Question: I'm working on an Acceleo project, when i generate a maven application, and update its dependencies, I get a pop up window that says: 'Failed while installing JAX-RS (REST Web Services) 1.1.java.lang.NullPointerException', I'm using Jersey.
Same problem when I try to import it elsewhere.
Any hints? thanks

## Error log
'''
!ENTRY org.eclipse.m2e.logback.appender 2 0 2013-05-30 15:02:13.572
!MESSAGE The artifact jta:jta:jar:1.0.1b has been relocated to javax.transaction:jta:jar:1.0.1B
!ENTRY org.eclipse.m2e.logback.appender 2 0 2013-05-30 15:02:13.807
!MESSAGE The artifact jta:jta:jar:1.0.1b has been relocated to javax.transaction:jta:jar:1.0.1B
!ENTRY org.eclipse.wst.common.project.facet.core 4 0 2013-05-30 15:02:14.479
!MESSAGE Failed while installing JAX-RS (REST Web Services) 1.1.
!STACK 0
java.lang.NullPointerException
at org.eclipse.jst.jee.model.internal.common.AbstractMergedModelProvider.getLastModificationTimeOfDDFile(AbstractMergedModelProvider.java:235)
at org.eclipse.jst.jee.model.internal.common.AbstractMergedModelProvider.hasToReloadModel(AbstractMergedModelProvider.java:229)
at org.eclipse.jst.jee.model.internal.common.AbstractMergedModelProvider.loadProviders(AbstractMergedModelProvider.java:256)
at org.eclipse.jst.jee.model.internal.common.AbstractMergedModelProvider.access$2(AbstractMergedModelProvider.java:255)
at org.eclipse.jst.jee.model.internal.common.AbstractMergedModelProvider$LoadModelsWorkspaceRunnable.run(AbstractMergedModelProvider.java:278)
at org.eclipse.core.internal.resources.Workspace.run(Workspace.java:2344)
at org.eclipse.jst.jee.model.internal.common.AbstractMergedModelProvider.loadModel(AbstractMergedModelProvider.java:249)
at org.eclipse.jst.jee.model.internal.common.AbstractMergedModelProvider.getMergedModel(AbstractMergedModelProvider.java:219)
at org.eclipse.jst.jee.model.internal.common.AbstractMergedModelProvider.getModelObject(AbstractMergedModelProvider.java:139)
at org.eclipse.jst.ws.jaxrs.core.internal.project.facet.JAXRSUtils.getModelProvider(JAXRSUtils.java:84)
at org.eclipse.jst.ws.jaxrs.core.internal.project.facet.JAXRSFacetInstallDelegate.execute(JAXRSFacetInstallDelegate.java:97)
at org.eclipse.wst.common.project.facet.core.internal.FacetedProject.callDelegate(FacetedProject.java:1477)
at org.eclipse.wst.common.project.facet.core.internal.FacetedProject.modifyInternal(FacetedProject.java:441)
at org.eclipse.wst.common.project.facet.core.internal.FacetedProject.mergeChangesInternal(FacetedProject.java:1181)
at org.eclipse.wst.common.project.facet.core.internal.FacetedProject.access$2(FacetedProject.java:1117)
at org.eclipse.wst.common.project.facet.core.internal.FacetedProject$1.run(FacetedProject.java:324)
at org.eclipse.core.internal.resources.Workspace.run(Workspace.java:2344)
at org.eclipse.wst.common.project.facet.core.internal.FacetedProject.modify(FacetedProject.java:339)
at org.eclipse.wst.common.project.facet.core.internal.FacetedProject.installProjectFacet(FacetedProject.java:255)
at org.eclipse.m2e.wtp.jaxrs.internal.configurators.JaxRsProjectConfigurator.installJaxRsFacet(JaxRsProjectConfigurator.java:124)
at org.eclipse.m2e.wtp.jaxrs.internal.configurators.JaxRsProjectConfigurator.configureInternal(JaxRsProjectConfigurator.java:101)
at org.eclipse.m2e.wtp.jaxrs.internal.configurators.JaxRsProjectConfigurator.configure(JaxRsProjectConfigurator.java:73)
at org.eclipse.m2e.core.project.configurator.AbstractLifecycleMapping.configure(AbstractLifecycleMapping.java:109)
at org.eclipse.m2e.core.internal.project.ProjectConfigurationManager.updateProjectConfiguration(ProjectConfigurationManager.java:413)
at org.eclipse.m2e.core.internal.project.ProjectConfigurationManager.updateProjectConfiguration(ProjectConfigurationManager.java:350)
at org.eclipse.m2e.core.ui.internal.UpdateMavenProjectJob.runInWorkspace(UpdateMavenProjectJob.java:74)
at org.eclipse.core.internal.resources.InternalWorkspaceJob.run(InternalWorkspaceJob.java:38)
at org.eclipse.core.internal.jobs.Worker.run(Worker.java:54)
!ENTRY org.eclipse.m2e.logback.appender 2 0 2013-05-30 15:02:14.969
!MESSAGE The artifact jta:jta:jar:1.0.1b has been relocated to javax.transaction:jta:jar:1.0.1B
!ENTRY org.eclipse.m2e.logback.appender 2 0 2013-05-30 15:02:15.215
!MESSAGE The artifact jta:jta:jar:1.0.1b has been relocated to javax.transaction:jta:jar:1.0.1B
!ENTRY org.eclipse.m2e.logback.appender 2 0 2013-05-30 15:02:15.389
!MESSAGE Using platform encoding (Cp1252 actually) to copy filtered resources, i.e. build is platform dependent!
!ENTRY org.eclipse.m2e.logback.appender 2 0 2013-05-30 15:02:15.397
!MESSAGE Using platform encoding (Cp1252 actually) to copy filtered resources, i.e. build is platform dependent!
!ENTRY org.eclipse.m2e.logback.appender 2 0 2013-05-30 15:02:15.419
!MESSAGE Using platform encoding (Cp1252 actually) to copy filtered resources, i.e. build is platform dependent!
'''
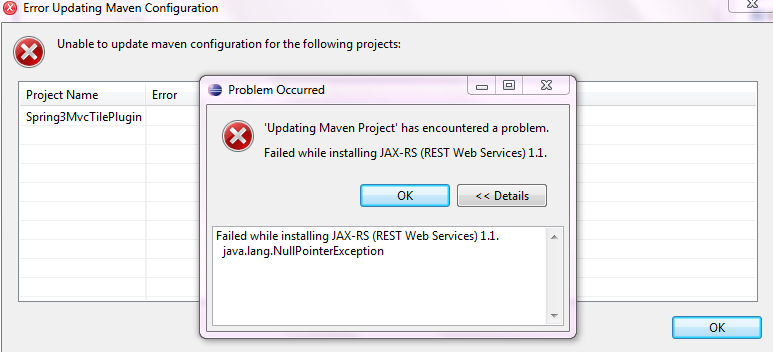
Answer: I found this:
<URL>
Maybe you need to change the version of "org.eclipse.jst.jee"'s JAR. I think they fixed it.